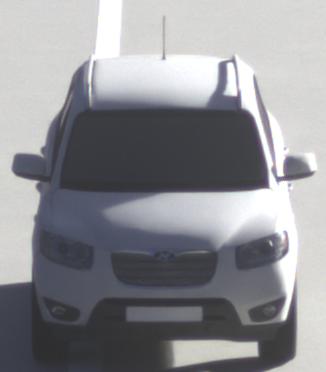
Make: Hyundai
Model: Santa Fe 2.4
Detailed model: Santa Fe (CM)
Model produced from: 2010/01
Model produced until: 2012/09
Doors: 5
Color: white
Road condition: dry road
Daytime: morning or afternoon
Contrast: medium contrast